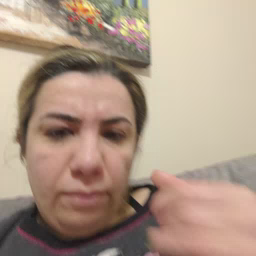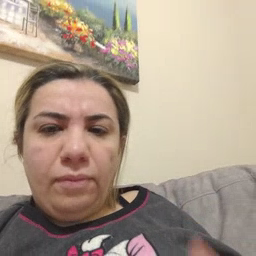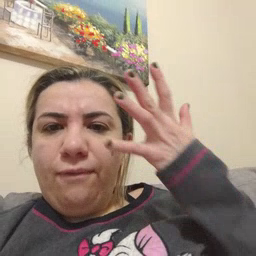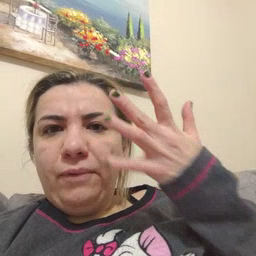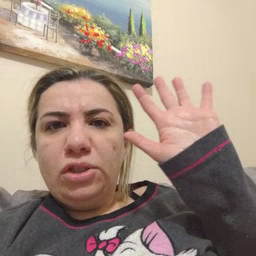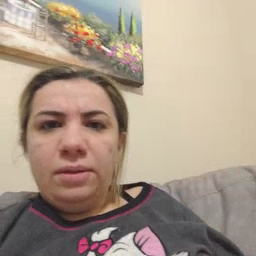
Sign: finish